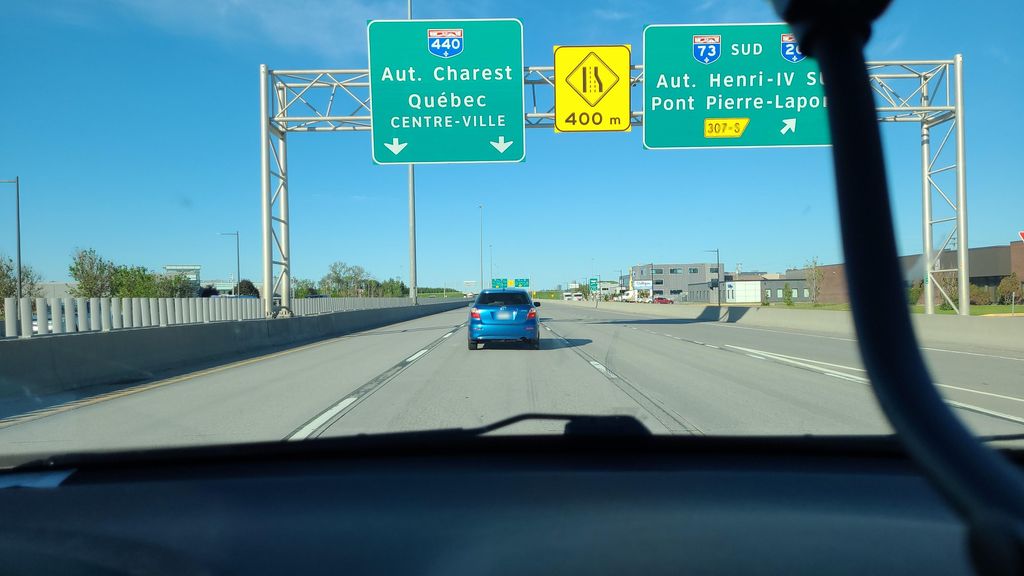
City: quebec_city